Interaction volume radius: 5 \u00c5
Interaction volume height: 15 \u00c5
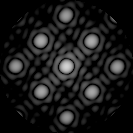
Disorder parameter: 0.02323